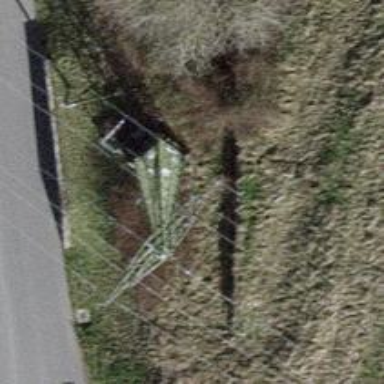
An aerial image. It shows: Lattice structure tower used for power transmission.